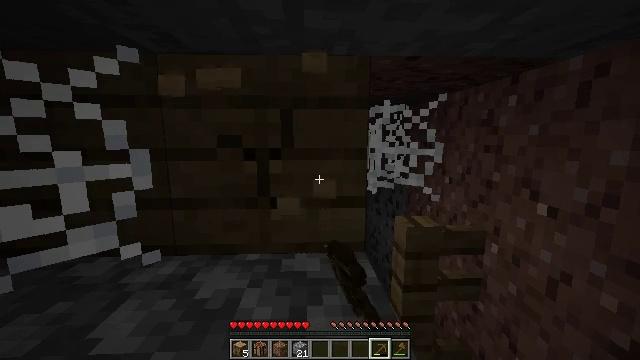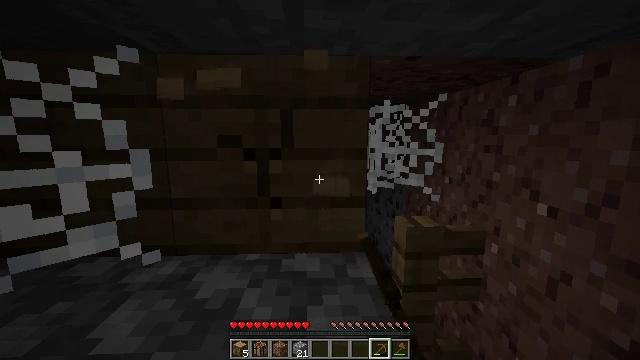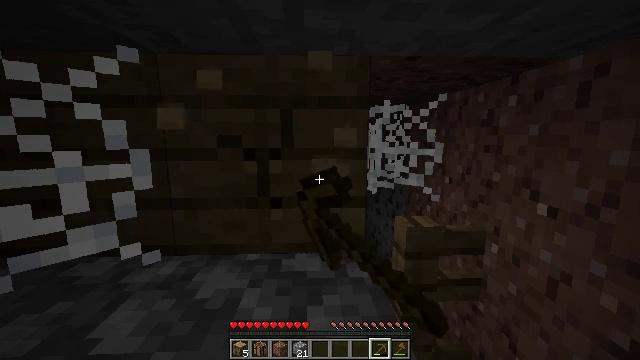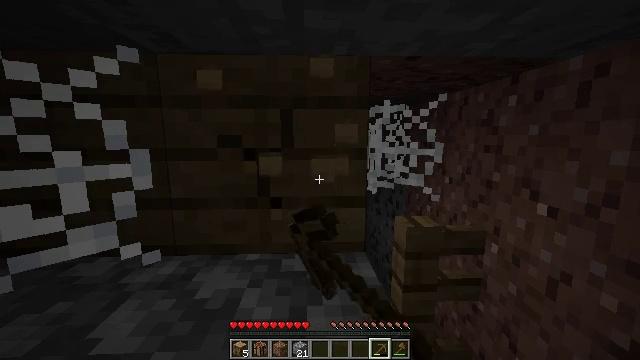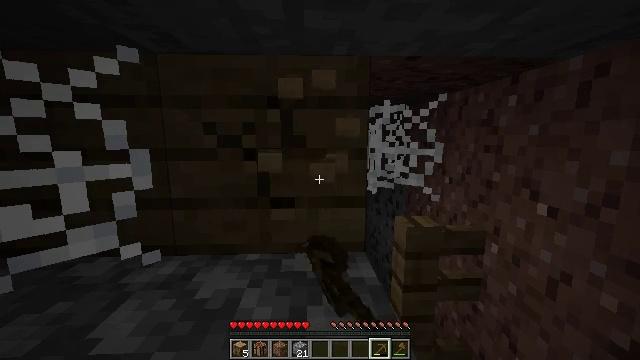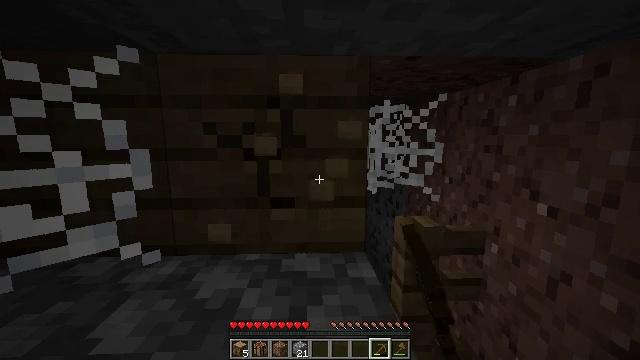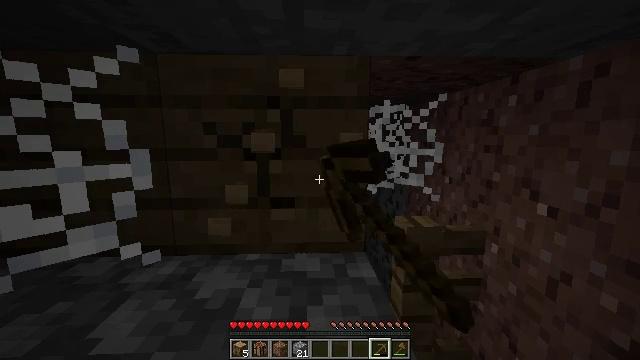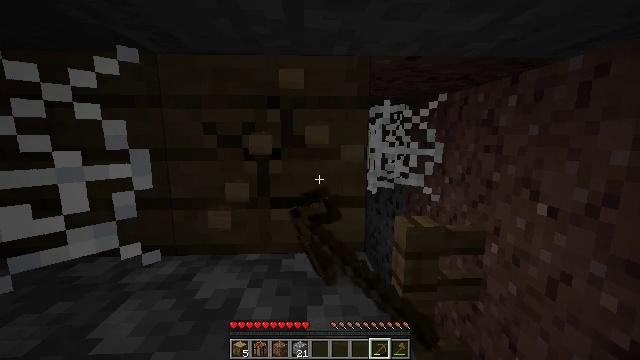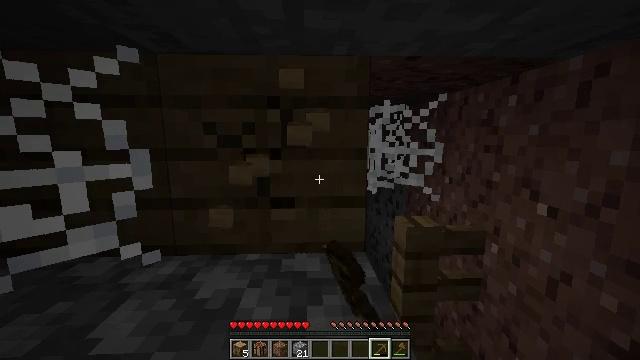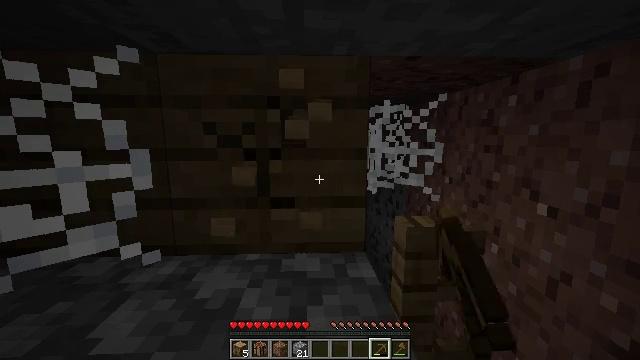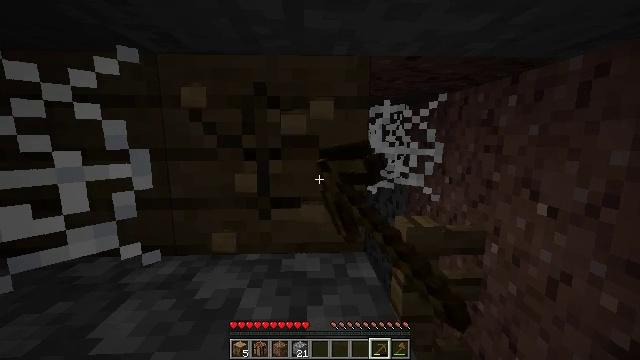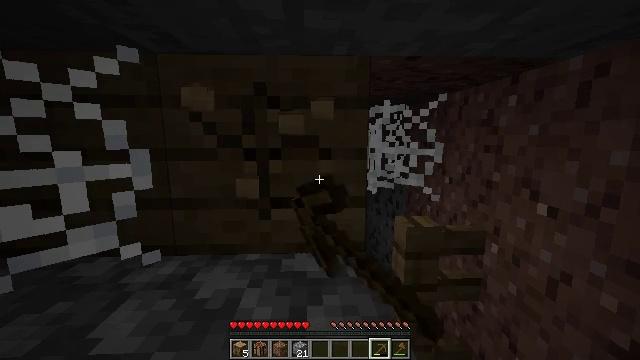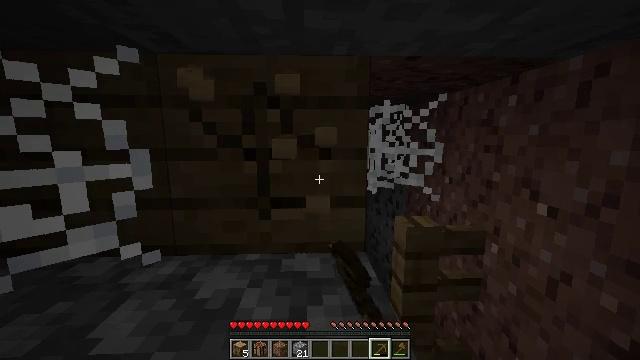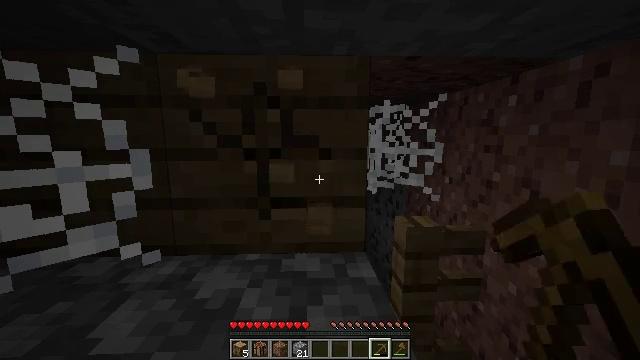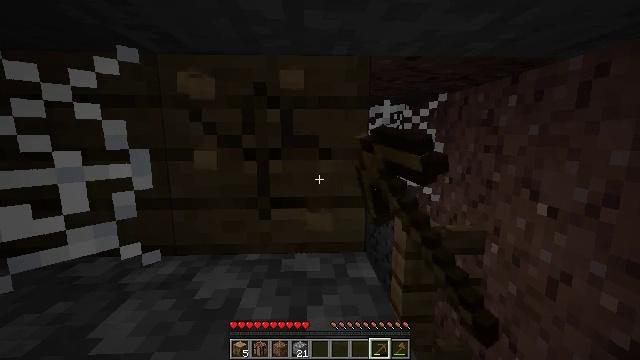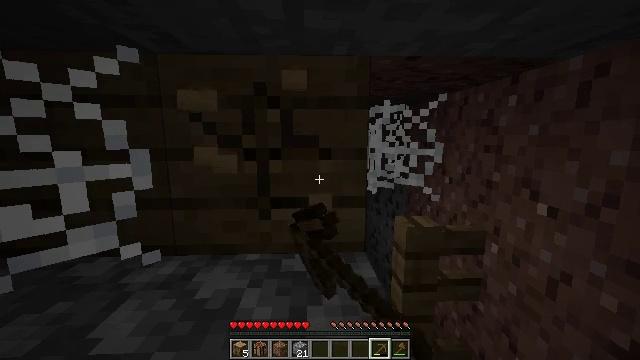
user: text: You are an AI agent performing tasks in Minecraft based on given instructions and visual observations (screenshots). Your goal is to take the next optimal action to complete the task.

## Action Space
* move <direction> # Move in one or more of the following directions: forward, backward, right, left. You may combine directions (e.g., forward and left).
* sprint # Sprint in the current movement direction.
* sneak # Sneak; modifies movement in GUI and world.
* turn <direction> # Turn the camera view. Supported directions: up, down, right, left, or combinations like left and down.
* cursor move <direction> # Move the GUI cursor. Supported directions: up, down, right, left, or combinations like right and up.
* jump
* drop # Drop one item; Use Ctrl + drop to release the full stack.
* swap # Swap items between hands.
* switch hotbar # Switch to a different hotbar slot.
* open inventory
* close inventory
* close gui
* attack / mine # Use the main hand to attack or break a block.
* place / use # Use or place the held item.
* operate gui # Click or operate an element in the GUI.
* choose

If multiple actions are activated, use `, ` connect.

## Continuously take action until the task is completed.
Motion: motion action
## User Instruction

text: Collect the oak planks from the structure.
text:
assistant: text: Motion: attack / mine
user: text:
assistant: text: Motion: attack / mine
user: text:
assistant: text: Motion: attack / mine
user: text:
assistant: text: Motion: attack / mine
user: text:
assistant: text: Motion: attack / mine
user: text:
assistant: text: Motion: attack / mine
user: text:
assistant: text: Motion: attack / mine
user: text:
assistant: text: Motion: attack / mine
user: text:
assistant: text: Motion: attack / mine
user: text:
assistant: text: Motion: attack / mine
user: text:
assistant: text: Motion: attack / mine
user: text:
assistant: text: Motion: attack / mine
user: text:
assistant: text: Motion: attack / mine
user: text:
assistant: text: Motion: attack / mine
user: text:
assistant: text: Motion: attack / mine
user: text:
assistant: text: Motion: attack / mine
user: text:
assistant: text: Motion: attack / mine
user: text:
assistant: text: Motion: attack / mine
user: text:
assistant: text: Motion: attack / mine
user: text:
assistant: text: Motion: attack / mine
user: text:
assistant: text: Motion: attack / mine
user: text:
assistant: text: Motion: attack / mine
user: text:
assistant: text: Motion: attack / mine
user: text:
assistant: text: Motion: attack / mine
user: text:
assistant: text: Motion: attack / mine
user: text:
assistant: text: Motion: attack / mine
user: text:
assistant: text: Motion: attack / mine
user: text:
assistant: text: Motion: attack / mine
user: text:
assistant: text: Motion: attack / mine
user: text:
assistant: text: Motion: attack / mine